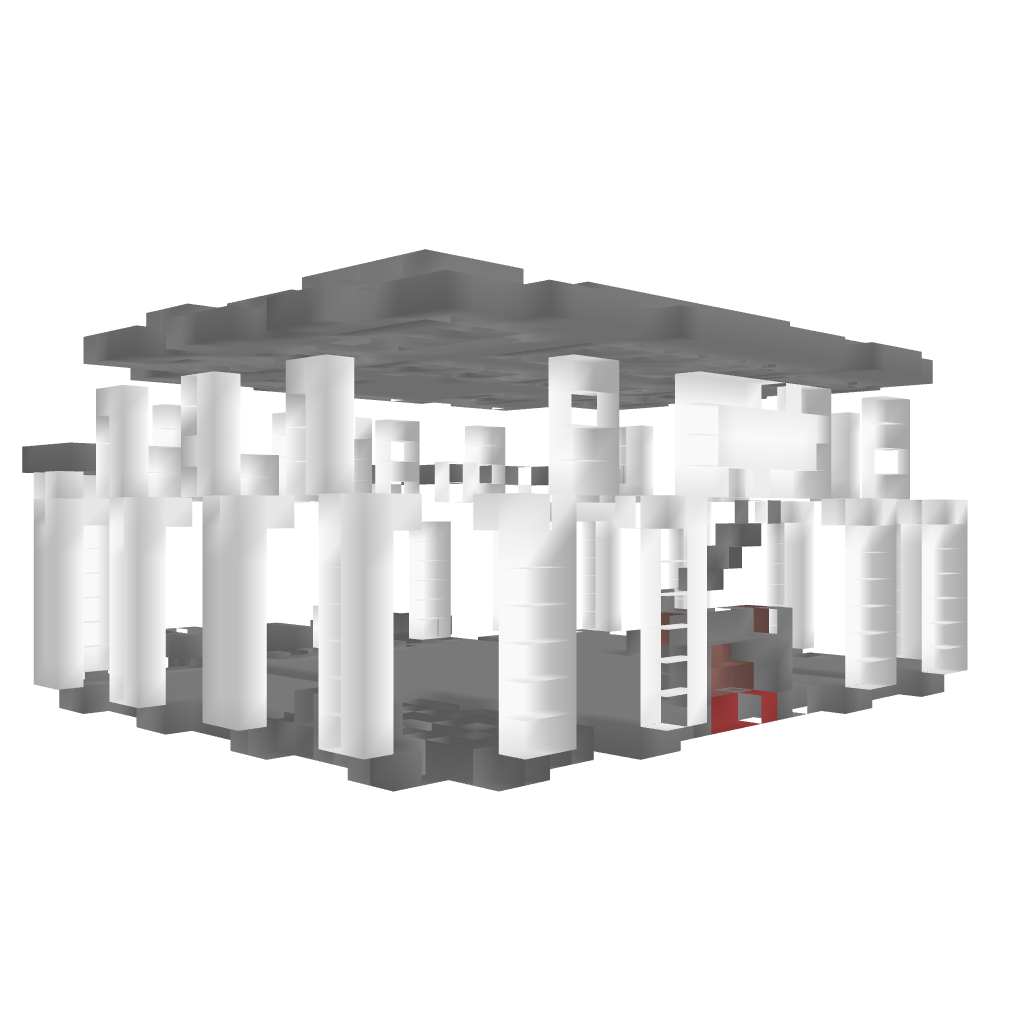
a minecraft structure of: MCSuire's Big House bad low quality